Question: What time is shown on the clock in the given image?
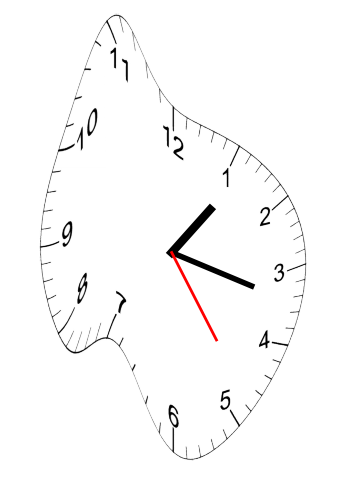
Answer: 01:17:24